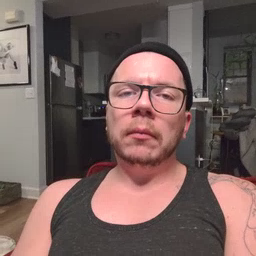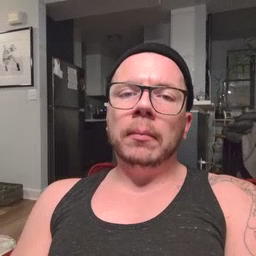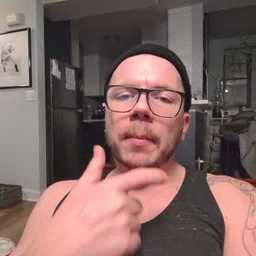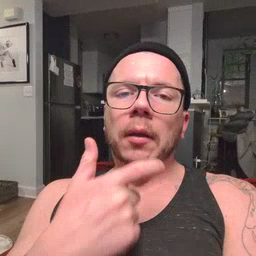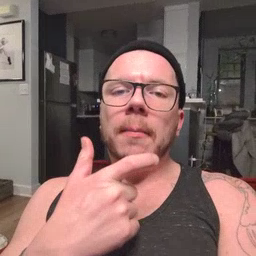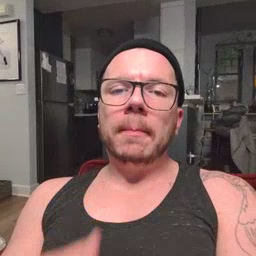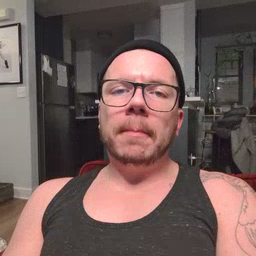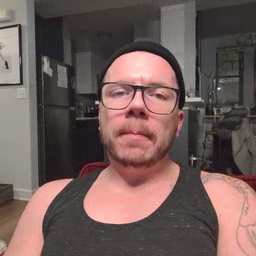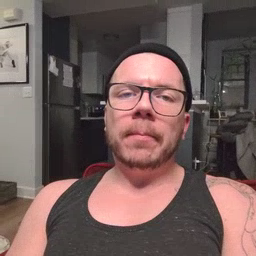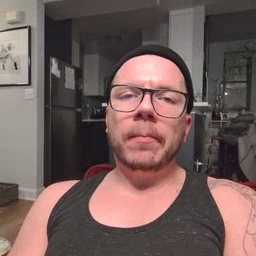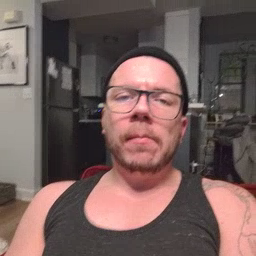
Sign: pizza